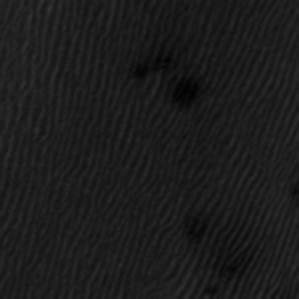
Label: frost